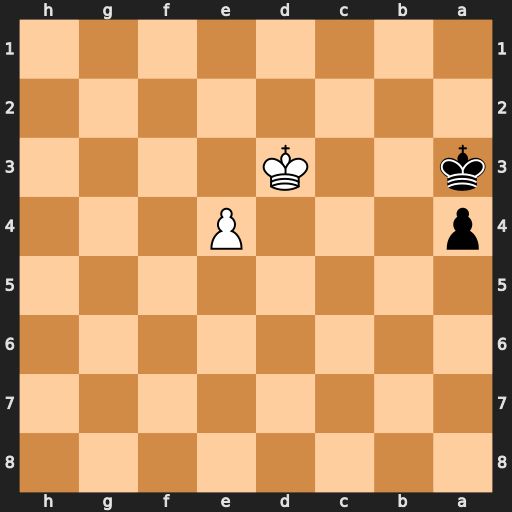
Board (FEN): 8/8/8/8/p3P3/k2K4/8/8
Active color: b
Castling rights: -
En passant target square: -
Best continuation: Kb3 e5 a3 e6 a2